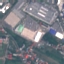
Land use / land cover class: Industrial